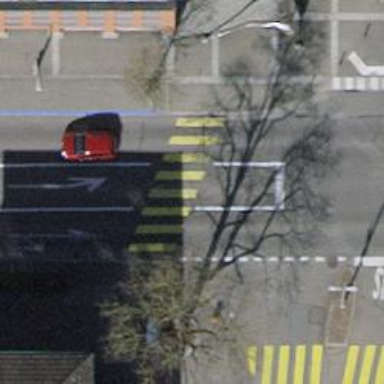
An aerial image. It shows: Marked crossing with zebra stripes on the road.